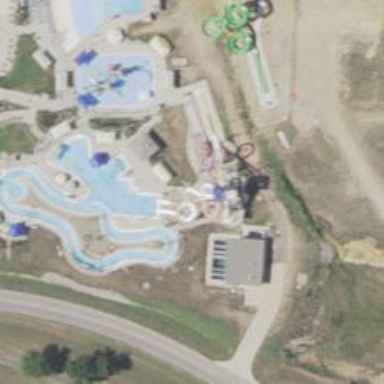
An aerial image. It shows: Water slide attraction.